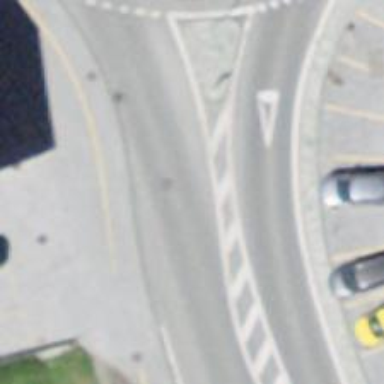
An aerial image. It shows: Secondary road with asphalt surface.